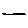
Label: line